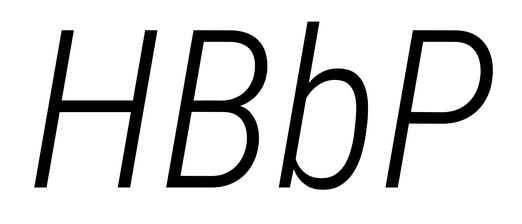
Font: Roboto-Italic_Condensed_Light_Italic